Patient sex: M
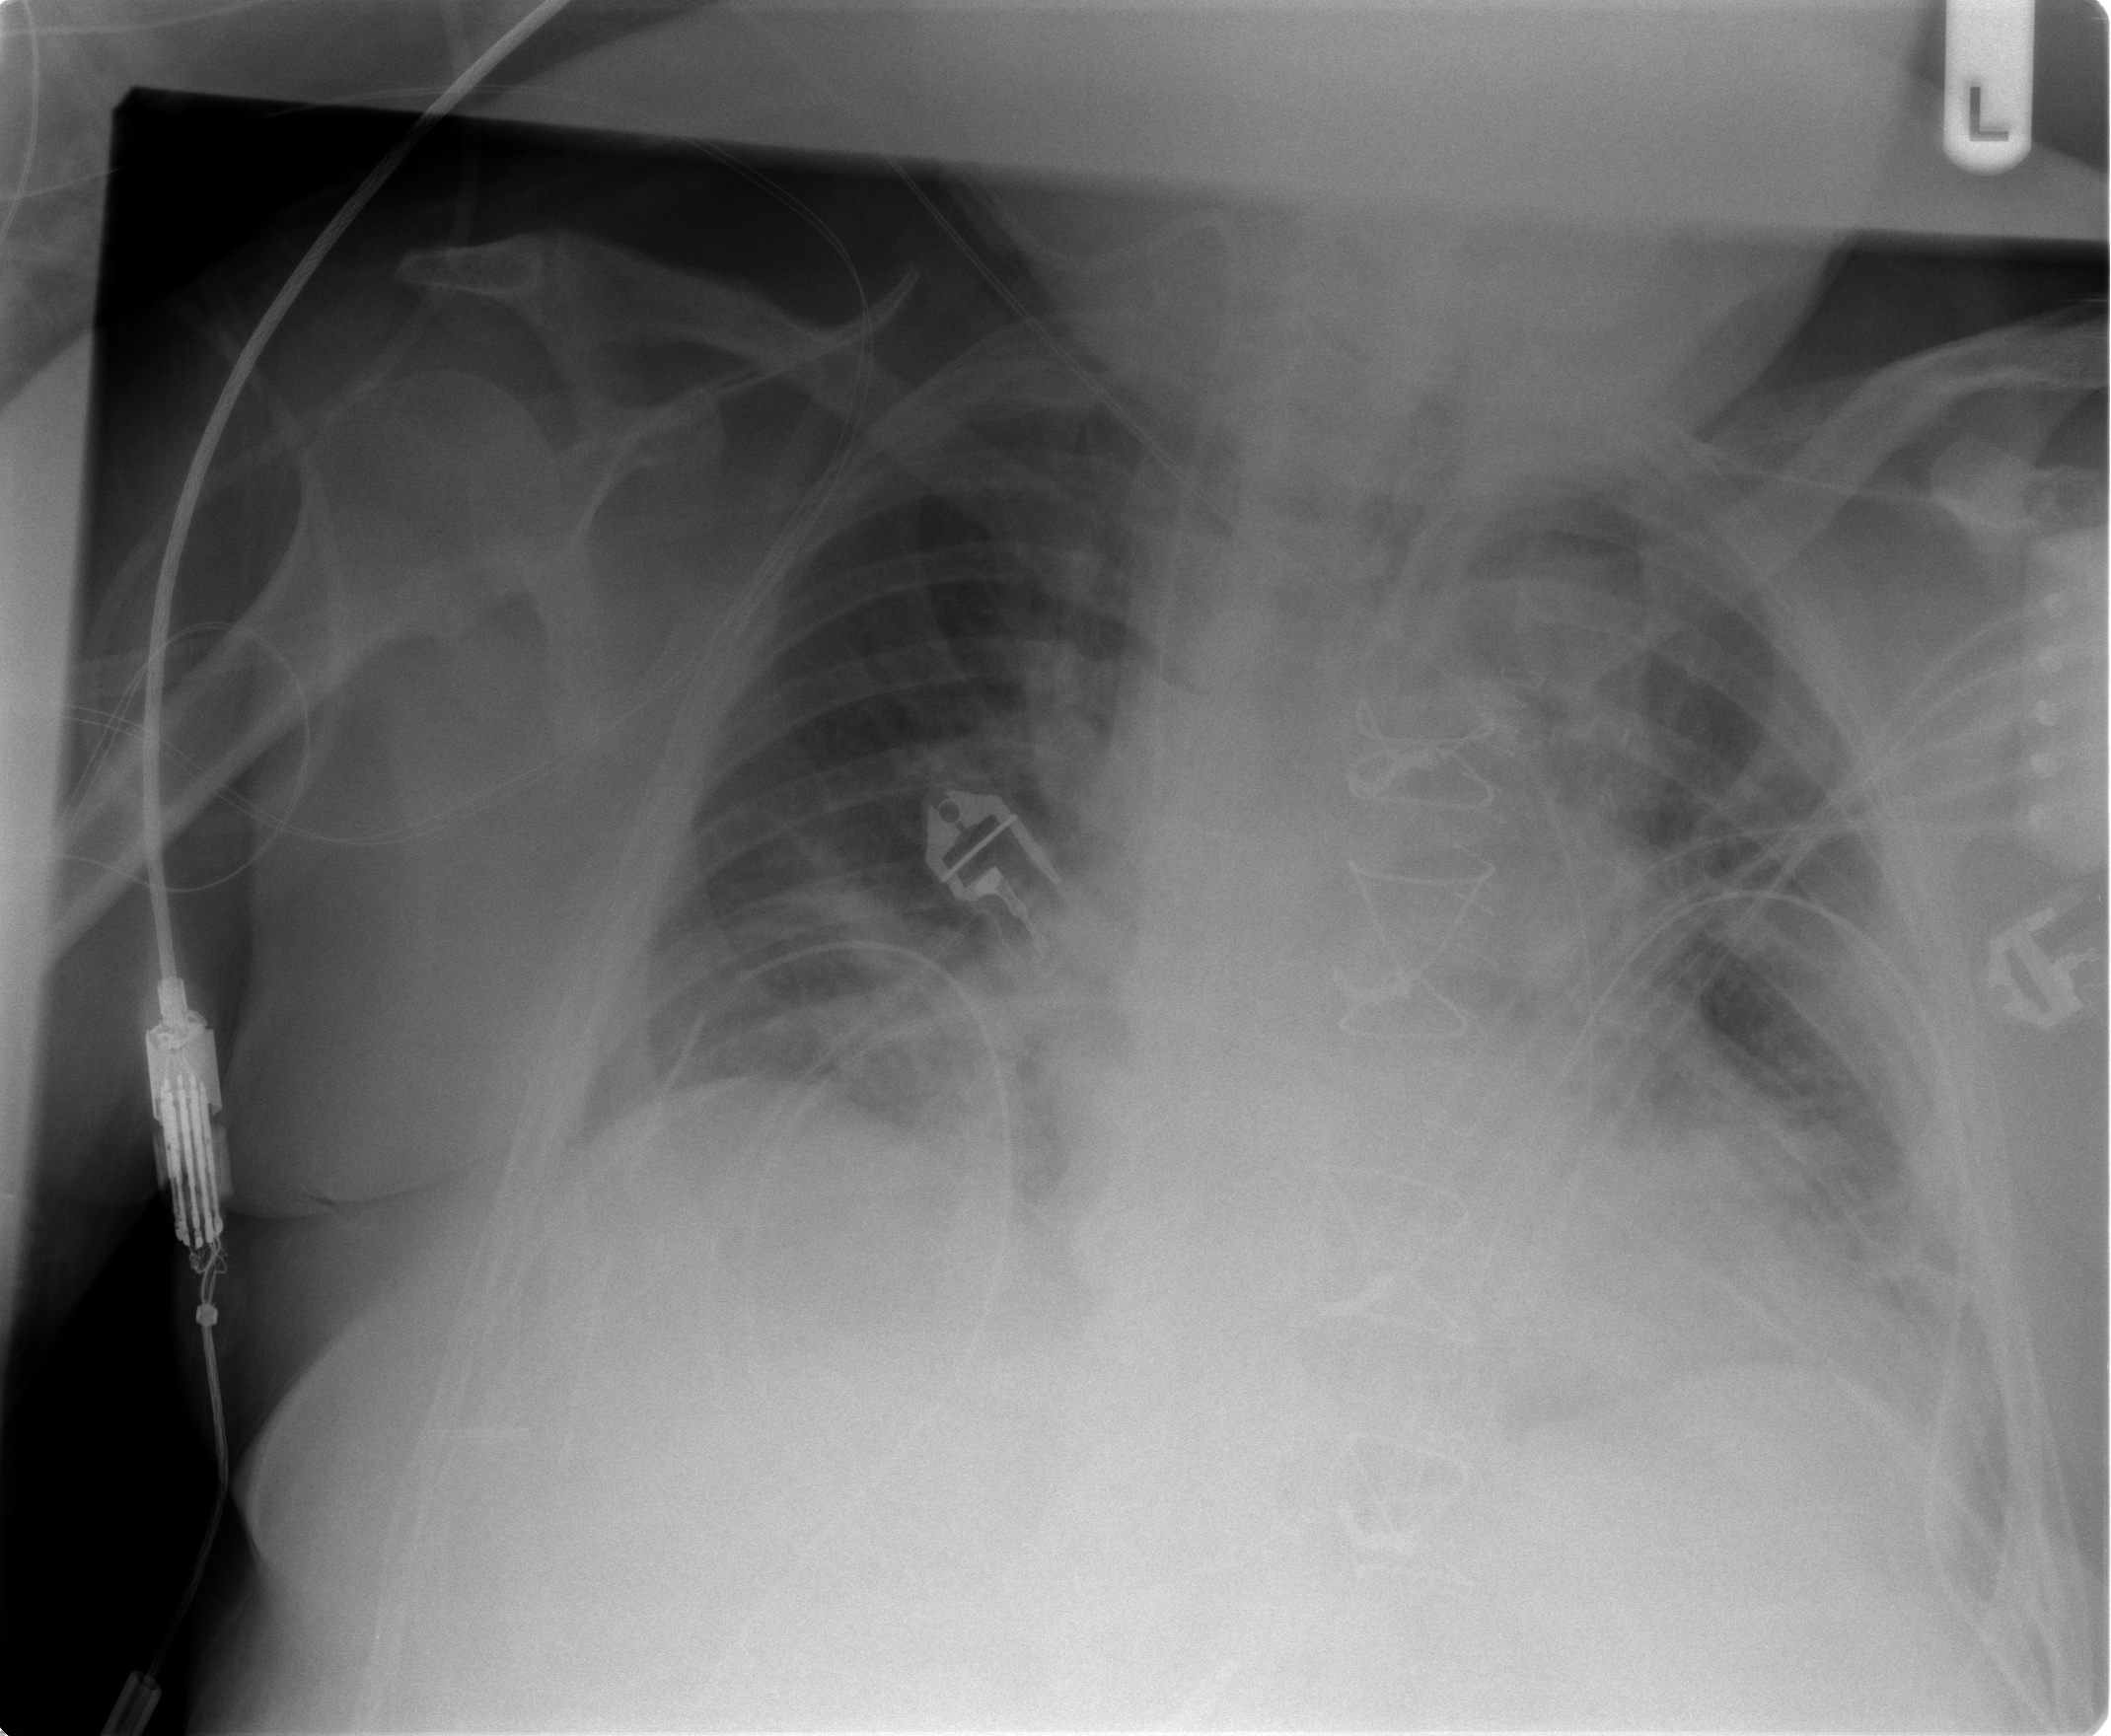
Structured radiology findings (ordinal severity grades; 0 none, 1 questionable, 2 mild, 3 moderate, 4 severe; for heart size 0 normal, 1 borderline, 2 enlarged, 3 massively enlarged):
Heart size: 0
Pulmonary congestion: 0
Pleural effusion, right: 0
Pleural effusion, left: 2
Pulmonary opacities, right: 2
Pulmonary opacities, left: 3
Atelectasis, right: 2
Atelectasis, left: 2